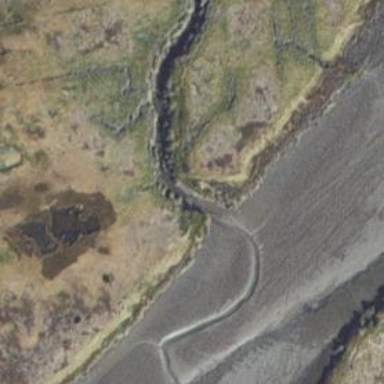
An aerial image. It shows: Mud area affected by tides.